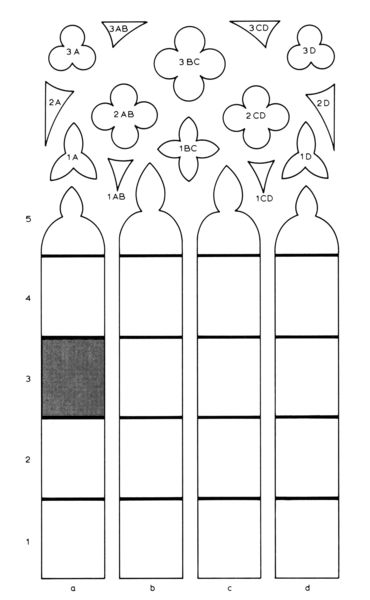
Titel: Regensburger Dom
Standort: Regensburg, Dom (EU - D - B)
Schlagwörter: weiß, dreieck, fenster, grau, schwarz, skizze, säule, zeichnung, blüte, spitze, felder, kirche, blatt, gotik, papier, formen, grafik, symmetrie, zahlen, ziffern, floral, striche, foto, kreuz, schwarzweiß, buchstaben, beschriftung, entwurf, ecken, glasfenster, gotisch, rosette, spitzbogen, mittelalter, plan, pike, nummern, vorlage, geometrie, details, masswerk, verglasung, pik, aufriss, maßstab, basteln, anleitung, bastelbogen, spitzbogenfenster, maßwerkfenster, schablone, bleiverglasung, forman, musterbogen, numerierung, schwarz#, maßwek, vorlge, formaformen, 2a, 1ab, 2ab, 1cd